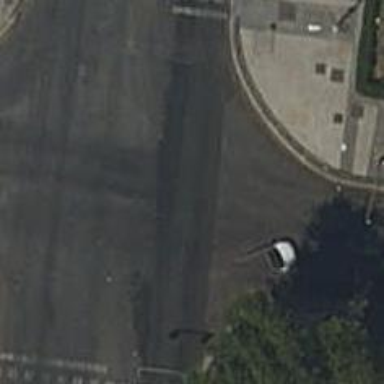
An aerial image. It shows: Road with traffic signals.